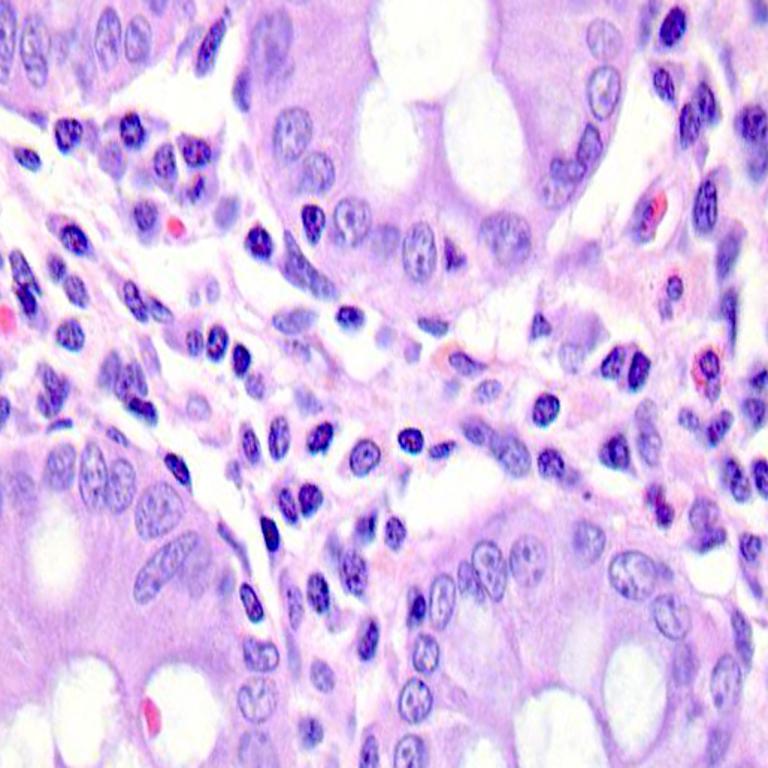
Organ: colon
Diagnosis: benign